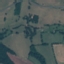
Land use / land cover class: Pasture